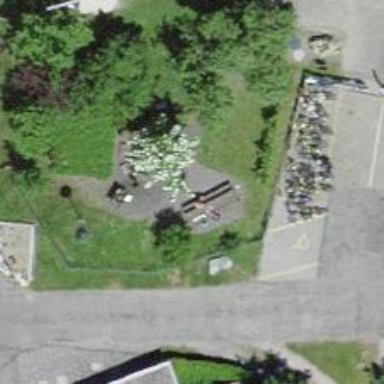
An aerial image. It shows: Picnic table located in leisure land area.